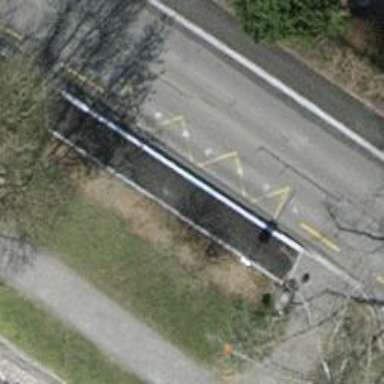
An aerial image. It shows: Pipeline marker.